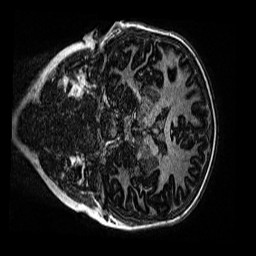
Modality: MP2RAGE
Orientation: coronal
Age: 9
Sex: female
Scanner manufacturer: siemens
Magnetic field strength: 3 T
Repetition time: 4 s
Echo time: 0.00299 s